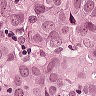
Metastatic tissue present: yes